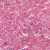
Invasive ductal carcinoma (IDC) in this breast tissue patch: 0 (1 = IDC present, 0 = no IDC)